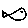
Label: fish